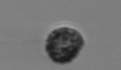
Label: Pseudochattonella_farcimen